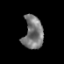
Tissue: prostate
Cell type: T cells
Senescence score: 0.3009
Nuclear area (px): 637
Mean DAPI intensity: 119.893